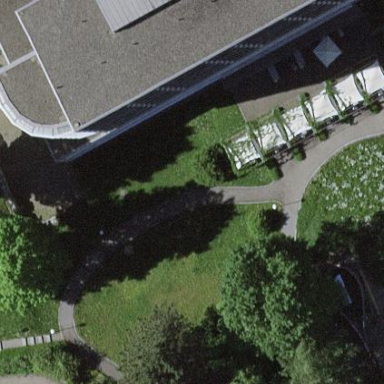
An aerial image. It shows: Outdoor seating area for leisure land.